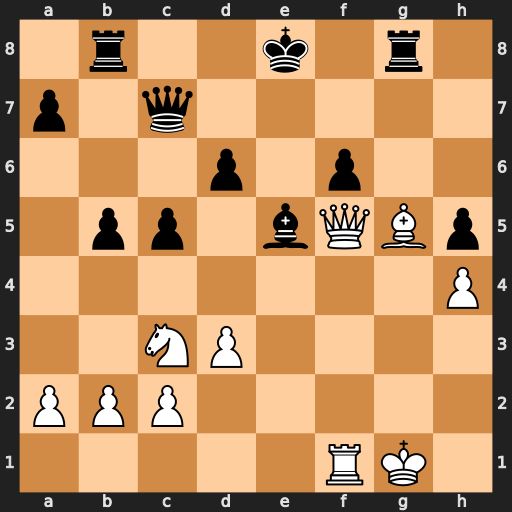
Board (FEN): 1r2k1r1/p1q5/3p1p2/1pp1bQBp/7P/2NP4/PPP5/5RK1
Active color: w
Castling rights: -
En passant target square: -
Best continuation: Qe6+ Kf8 Rxf6+ Bxf6 Qxf6+ Ke8 Qe6+